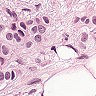
Metastatic tissue present: yes